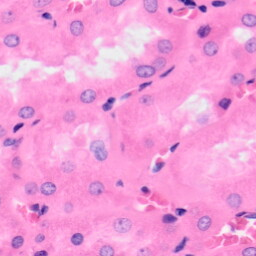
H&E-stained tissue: Kidney